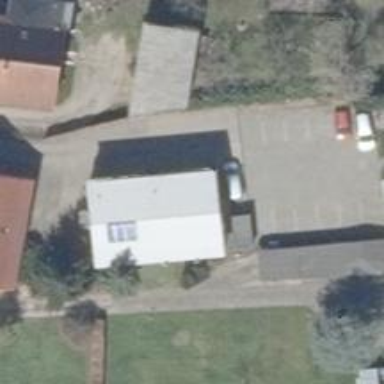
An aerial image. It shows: Restaurant.